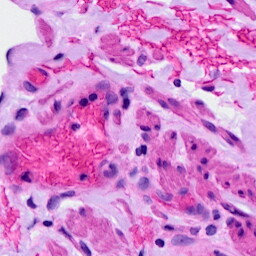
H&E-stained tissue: Ovarian